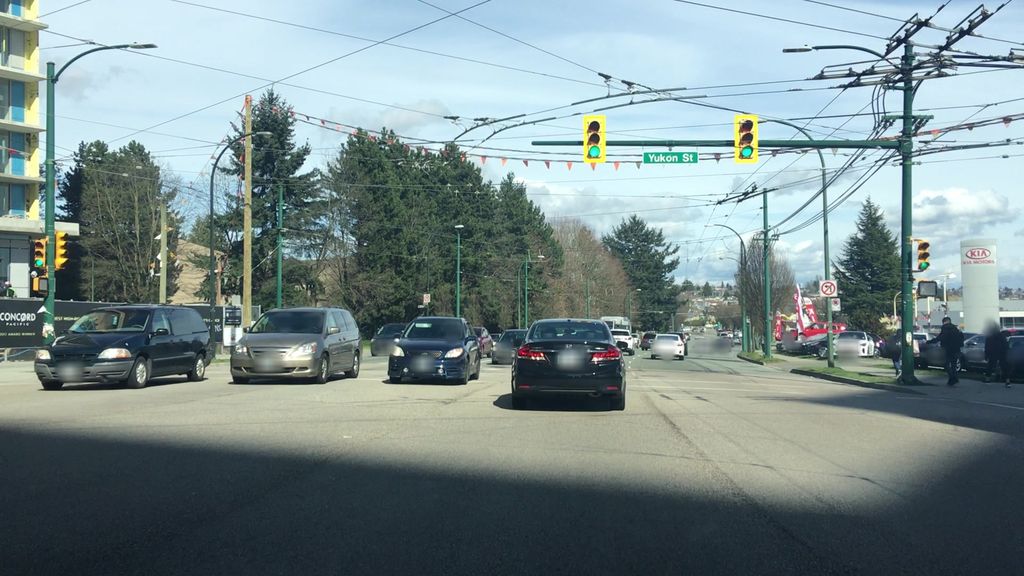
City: vancouver